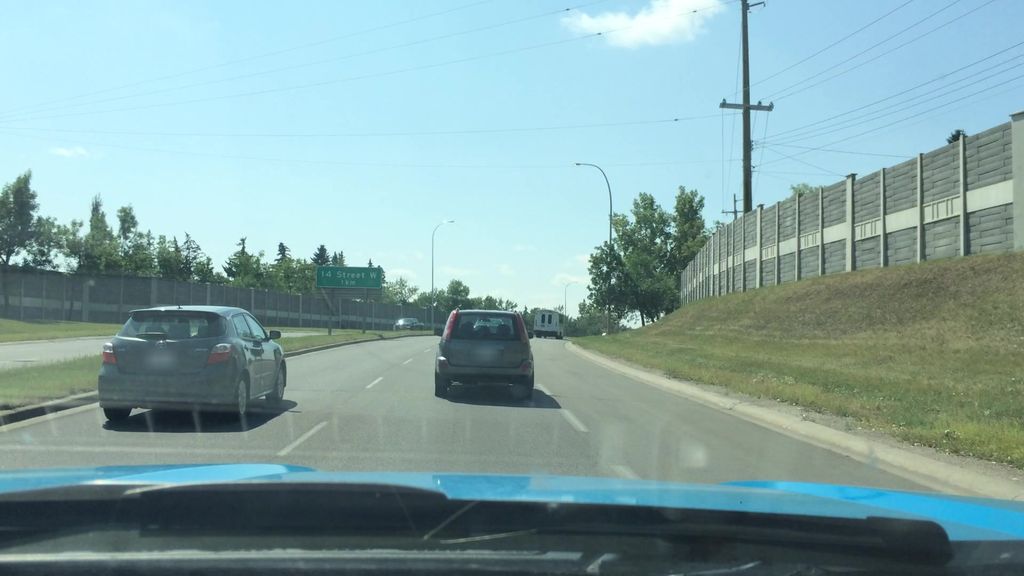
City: calgary